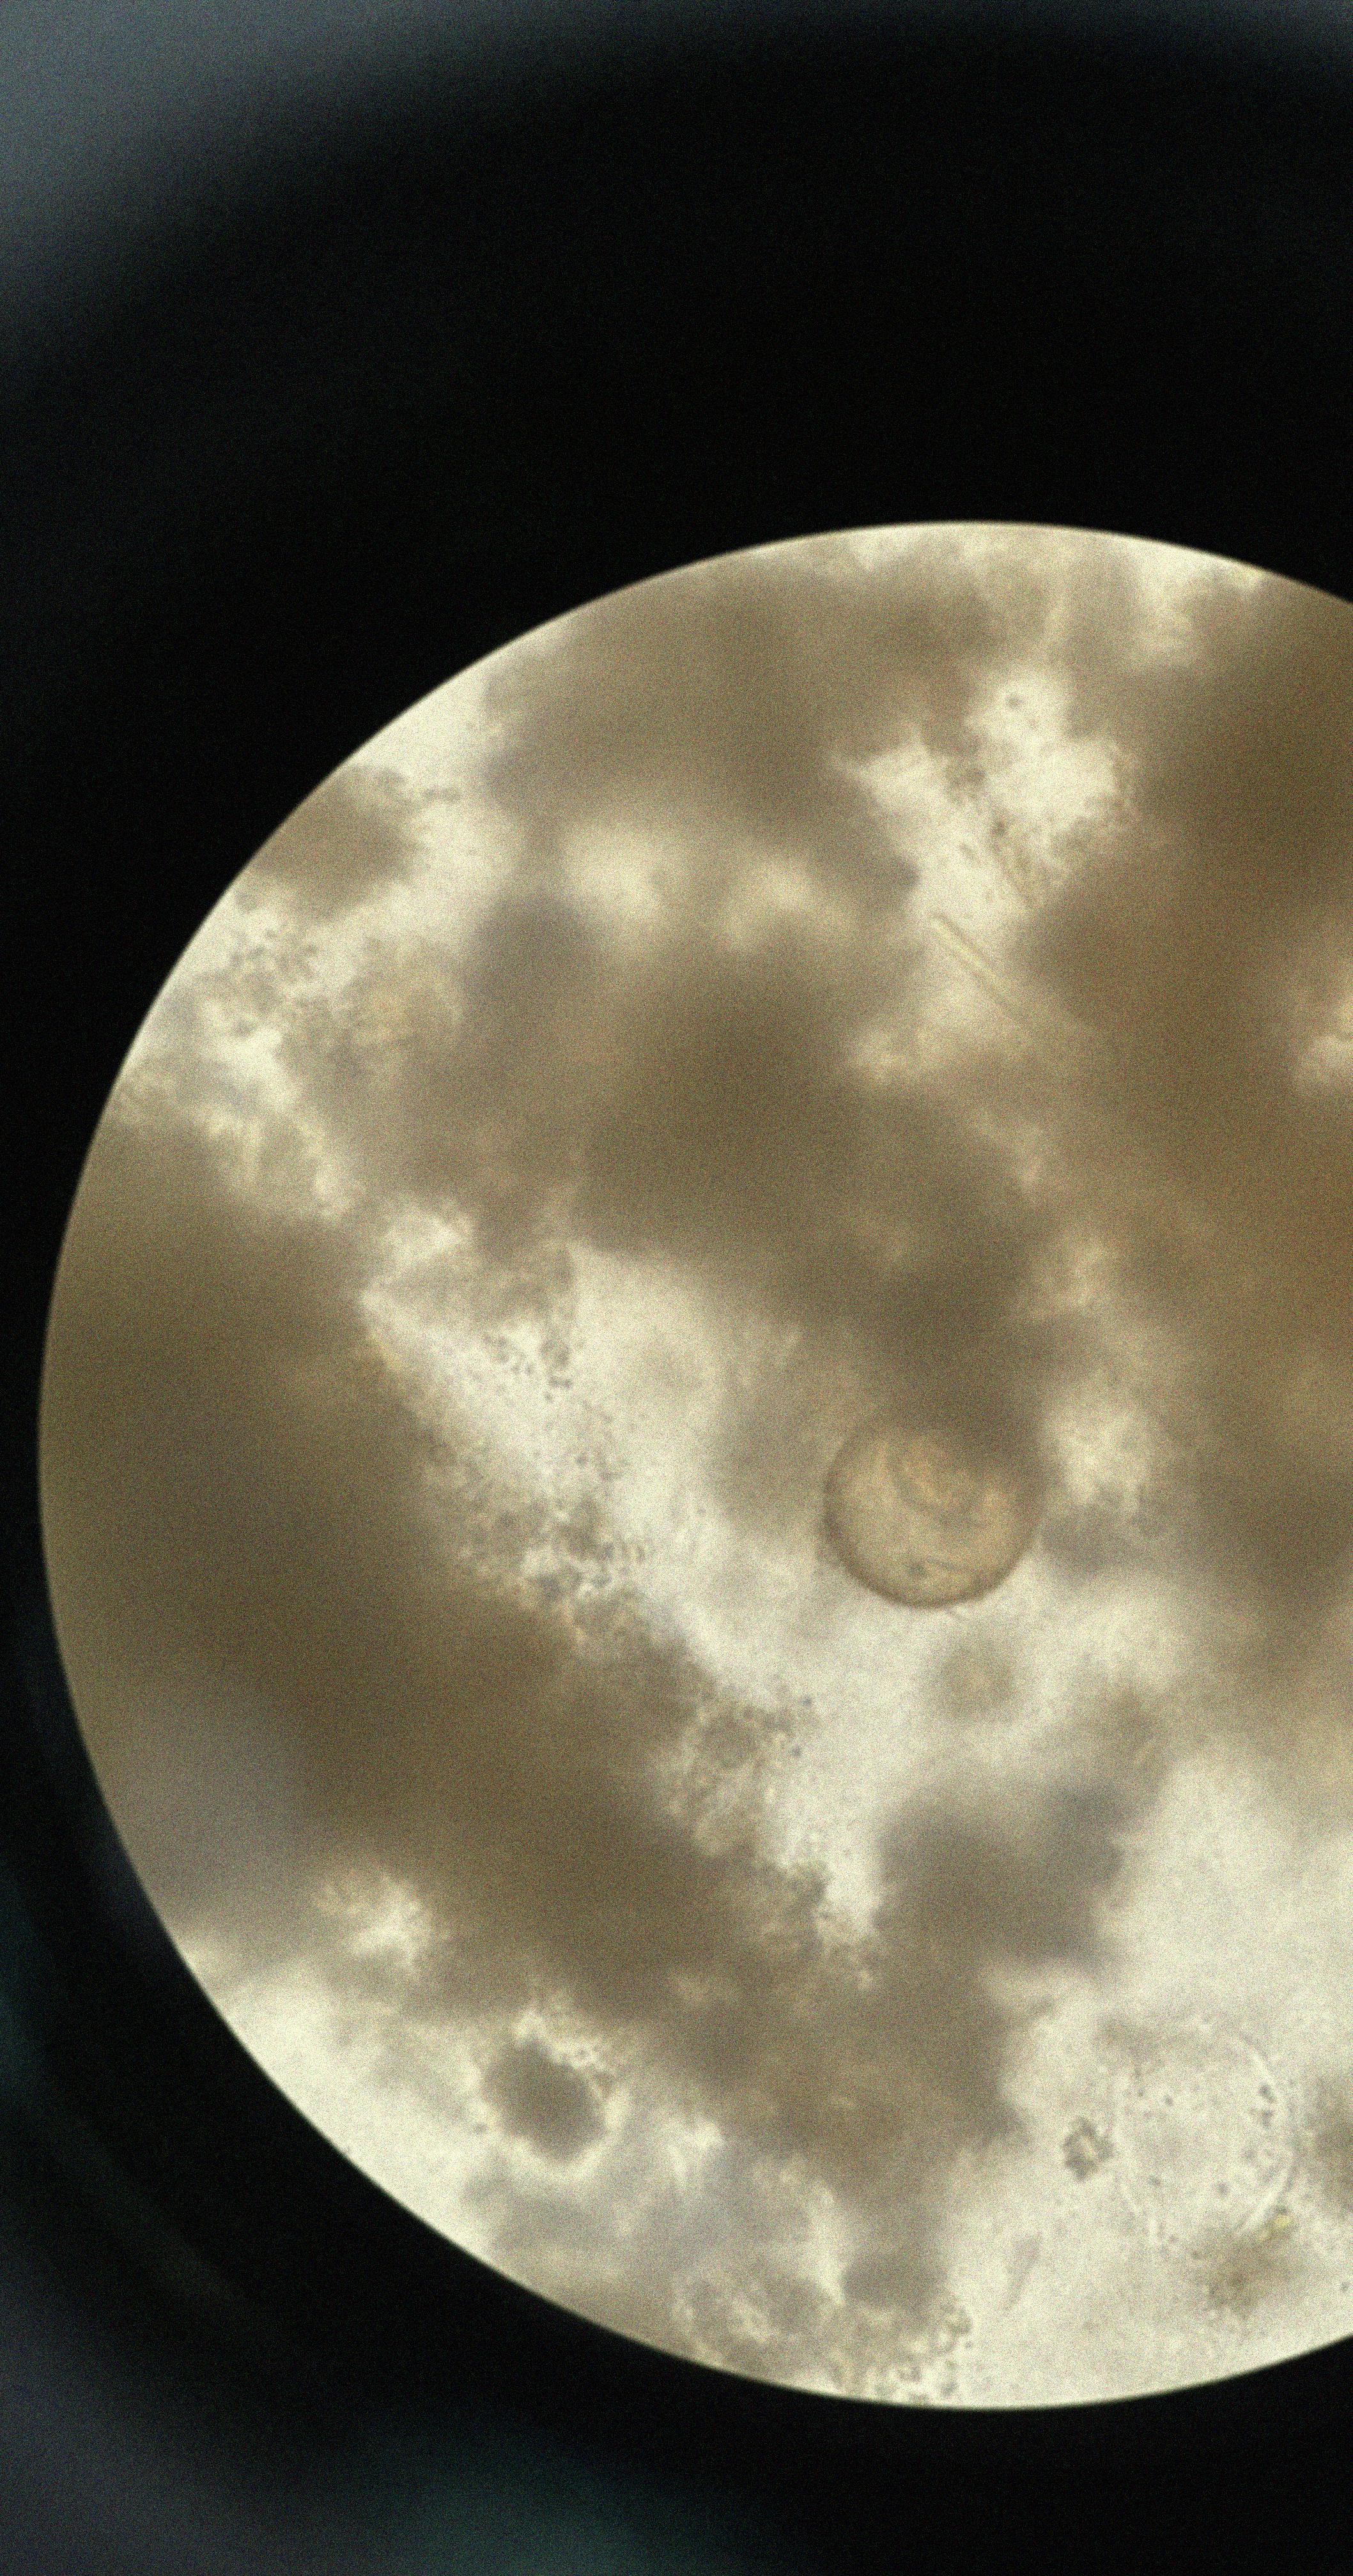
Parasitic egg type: Hymenolepis diminuta